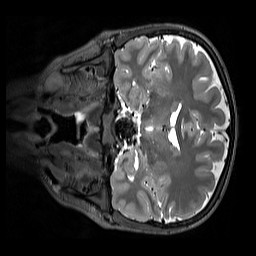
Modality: T2w
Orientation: coronal
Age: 12
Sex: male
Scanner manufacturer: siemens
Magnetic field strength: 3 T
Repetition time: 3.2 s
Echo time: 0.408 s